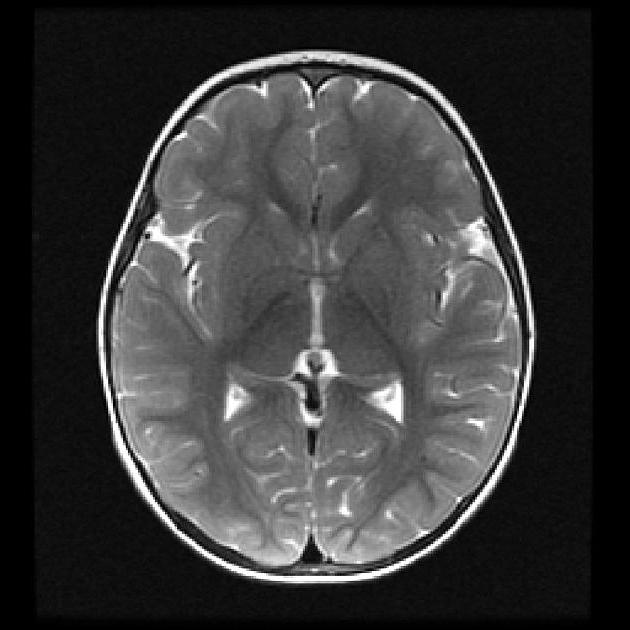
Label: notumor